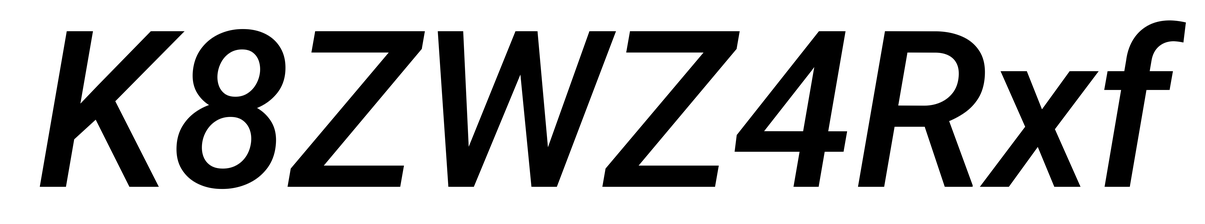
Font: Roboto-Italic_Medium_Italic